Field crop: maize
Growth stage: 2
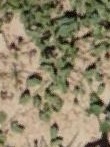
Species: convolvulus